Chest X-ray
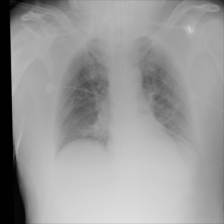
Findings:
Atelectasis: positive
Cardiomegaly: negative
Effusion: negative
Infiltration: negative
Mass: negative
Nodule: negative
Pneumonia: negative
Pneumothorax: negative
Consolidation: negative
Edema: negative
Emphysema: negative
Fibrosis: negative
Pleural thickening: negative
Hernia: negative